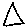
Label: triangle